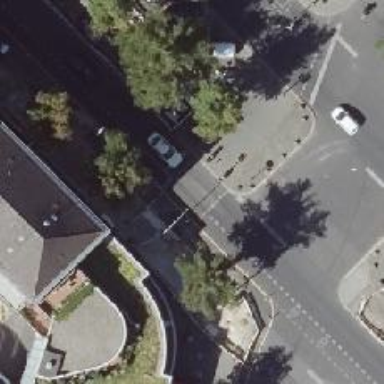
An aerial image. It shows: Crossing with traffic signals.